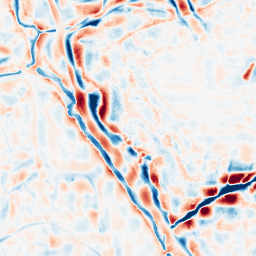
Category: wavelet
Decomposition family: wavelet_biorthogonal
Decomposition parameters: wavelet: bior4.4
level: 4
Upsampling method: quartic
Upsampling parameters: scale: 2
Upsampling scale: 2